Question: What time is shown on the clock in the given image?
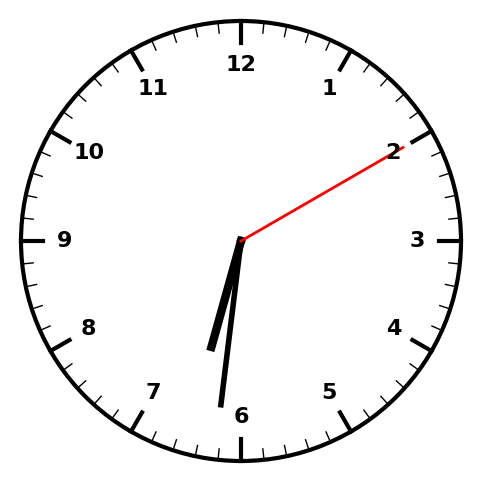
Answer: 06:31:10